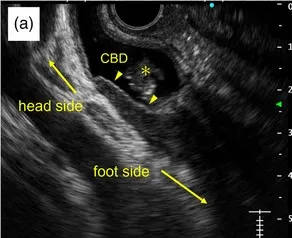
Findings of endoscopic ultrasonography (EUS), endoscopic retrograde cholangiography (ERC), and intraductal ultrasonography (IDUS): (a, b) EUS reveals irregular thickening of the inner hypoechoic layer without the disappearance of the innermost thin hyperechoic layer (arrow). A hyperechoic mass indicating a bile duct stone is also detected.
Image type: radiology (ultrasound)